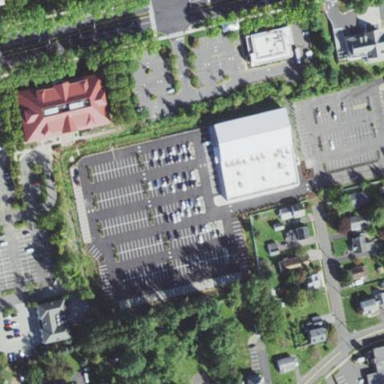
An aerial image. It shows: Retail area.